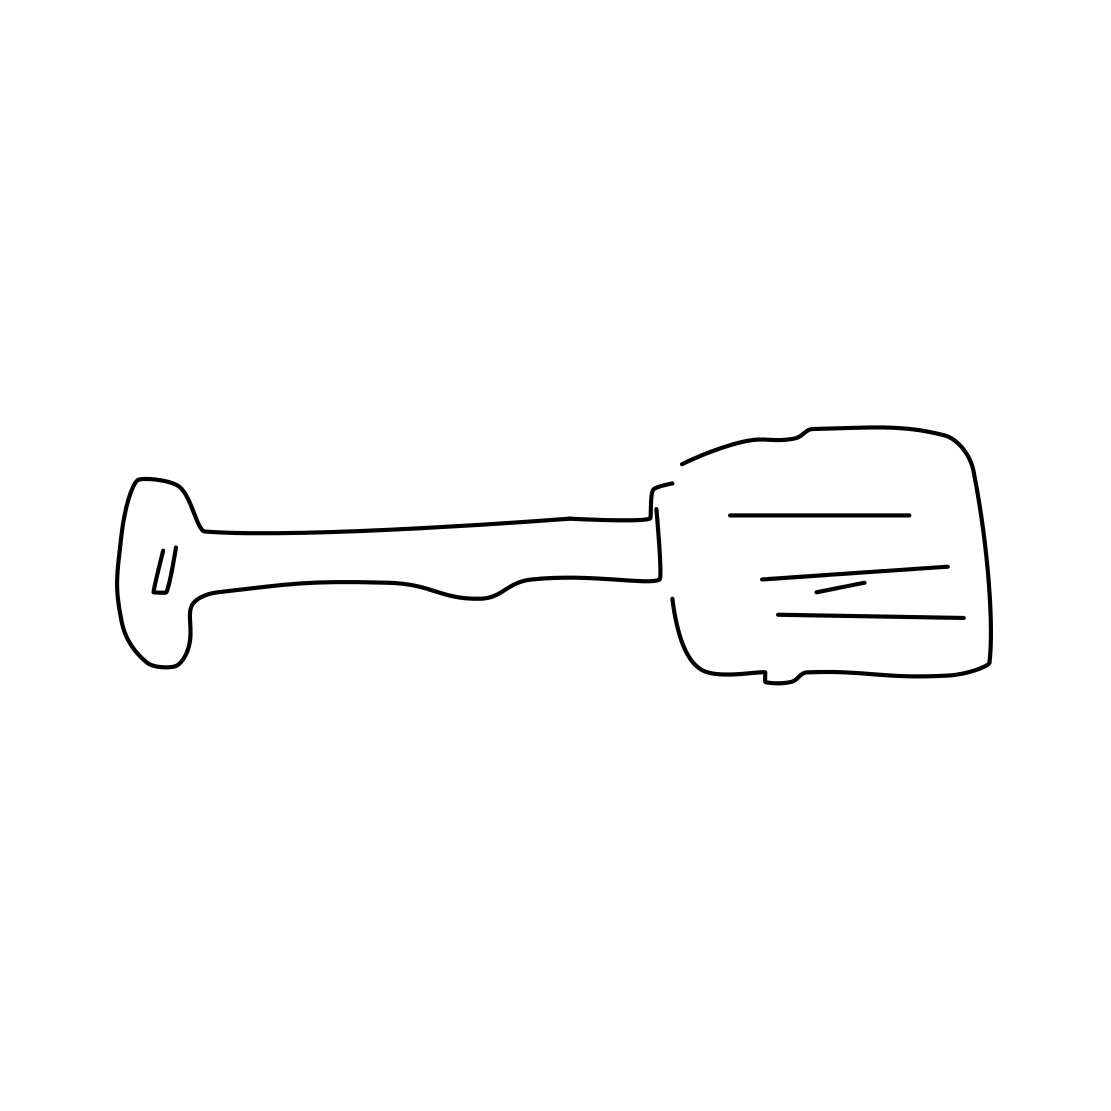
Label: shovel